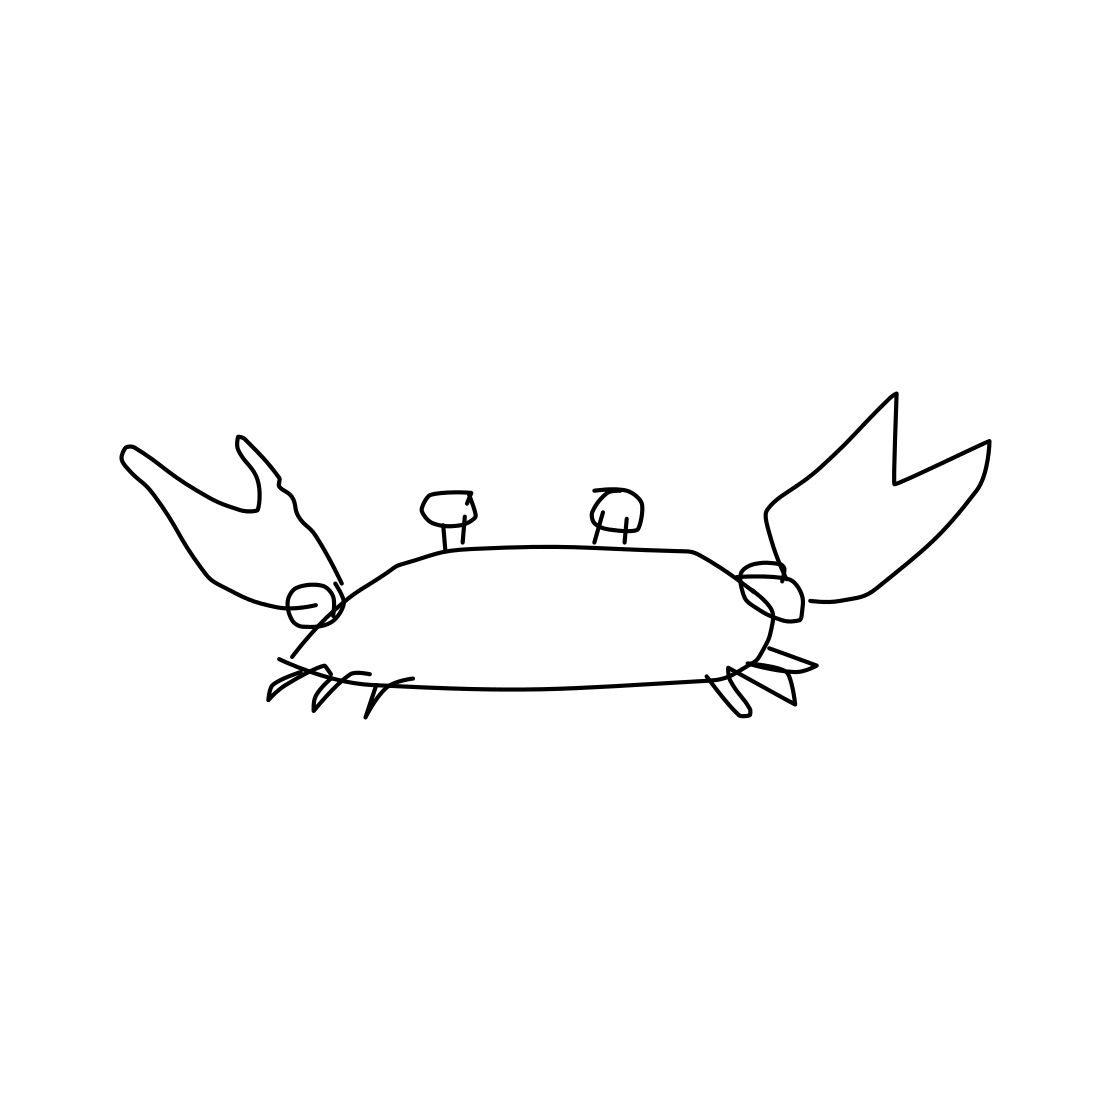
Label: crab